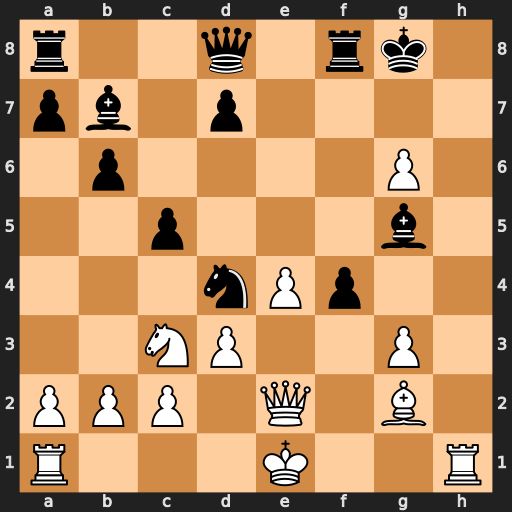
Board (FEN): r2q1rk1/pb1p4/1p4P1/2p3b1/3nPp2/2NP2P1/PPP1Q1B1/R3K2R
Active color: w
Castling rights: KQ
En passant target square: -
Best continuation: Qh5 Kg7 Qh7+